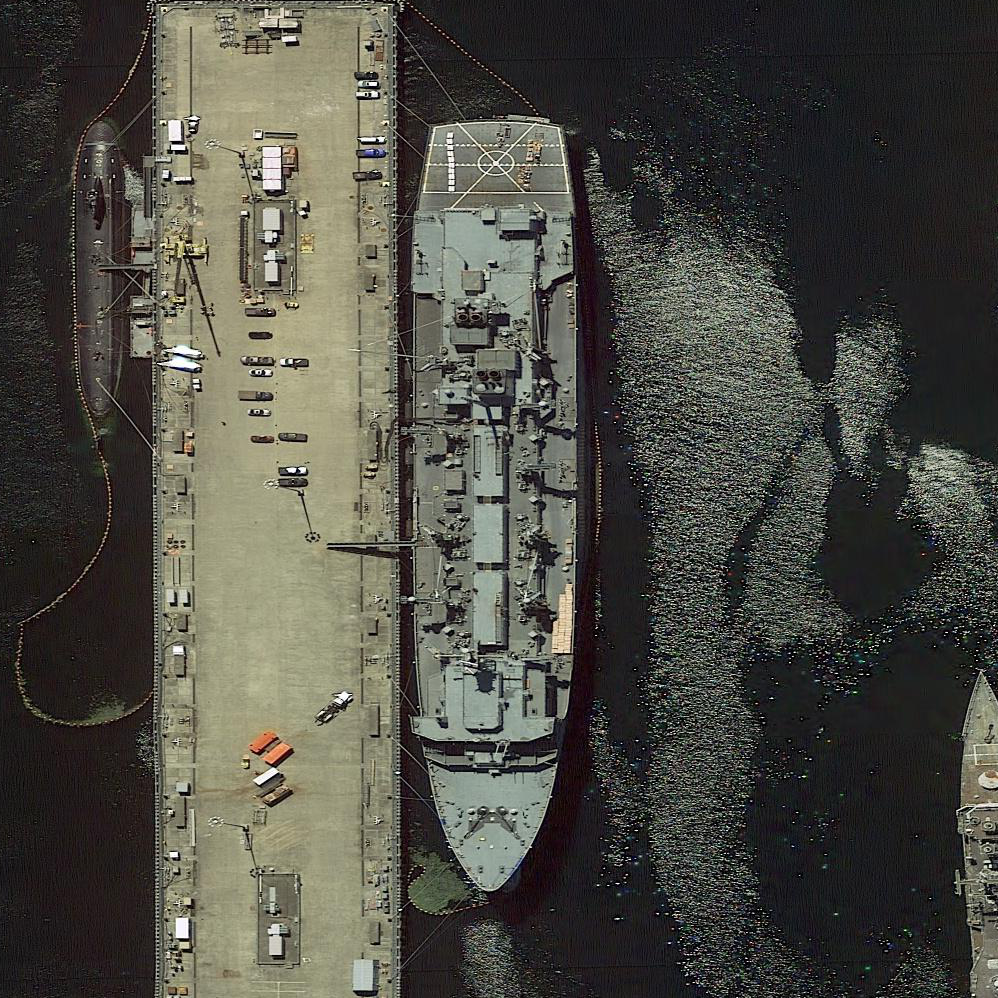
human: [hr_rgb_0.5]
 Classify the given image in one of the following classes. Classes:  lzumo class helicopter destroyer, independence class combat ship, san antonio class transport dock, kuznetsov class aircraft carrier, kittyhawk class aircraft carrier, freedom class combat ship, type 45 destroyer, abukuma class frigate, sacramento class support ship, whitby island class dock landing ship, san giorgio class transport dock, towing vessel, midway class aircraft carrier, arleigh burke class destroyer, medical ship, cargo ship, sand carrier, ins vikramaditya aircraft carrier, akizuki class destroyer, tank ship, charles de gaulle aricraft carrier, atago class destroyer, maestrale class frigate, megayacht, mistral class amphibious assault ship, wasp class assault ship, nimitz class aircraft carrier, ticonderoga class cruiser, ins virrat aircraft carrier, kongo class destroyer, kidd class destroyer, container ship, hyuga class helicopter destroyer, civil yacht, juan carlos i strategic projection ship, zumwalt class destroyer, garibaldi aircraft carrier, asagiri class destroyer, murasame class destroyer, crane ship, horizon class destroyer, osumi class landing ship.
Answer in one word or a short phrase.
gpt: Sacramento class support ship